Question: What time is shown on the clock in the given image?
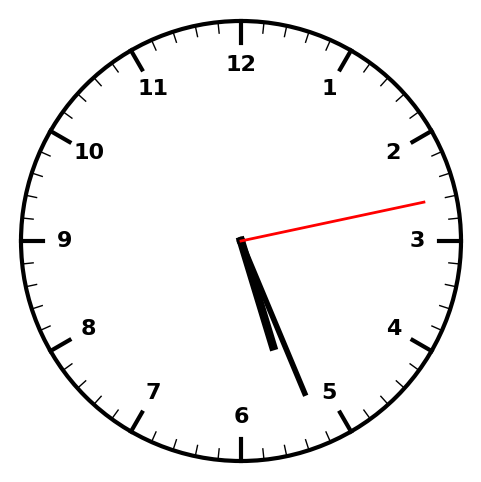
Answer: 05:26:13